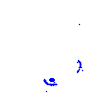
Particle: electron